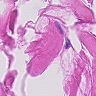
Metastatic tissue present: no